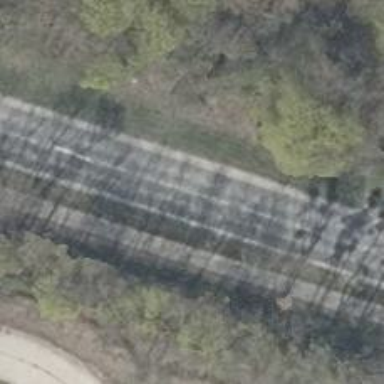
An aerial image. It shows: Asphalt road designated as primary highway with lane markings.